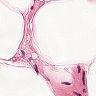
Metastatic tissue present: no